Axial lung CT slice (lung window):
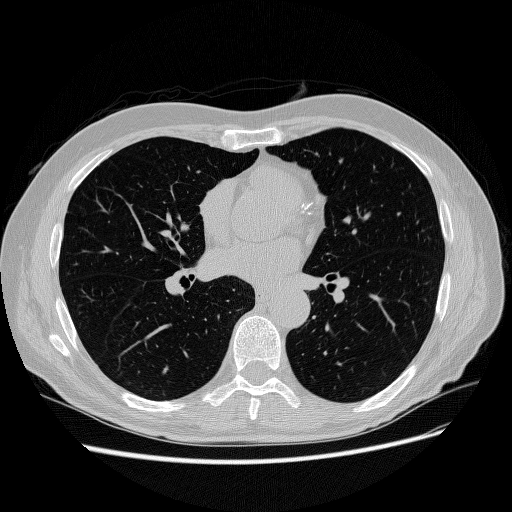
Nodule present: no